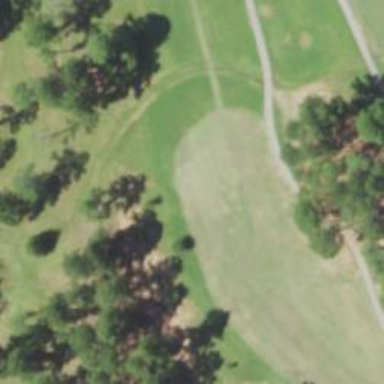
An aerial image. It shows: Golf course.